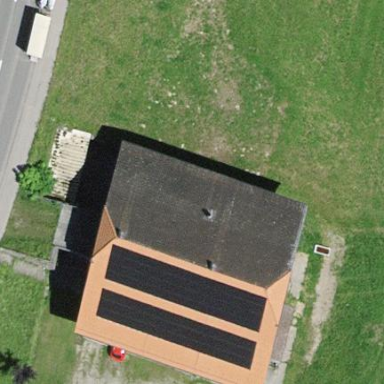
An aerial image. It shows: Farm auxiliary building with gabled brown roof.